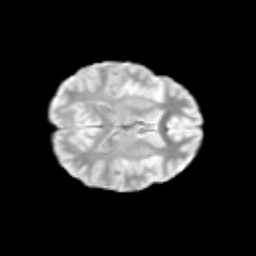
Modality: T2w
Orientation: axial
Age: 11
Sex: female
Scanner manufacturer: siemens
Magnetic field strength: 3 T
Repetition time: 3.8 s
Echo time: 0.07 s